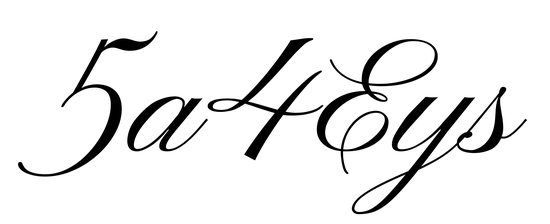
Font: PinyonScript-Regular